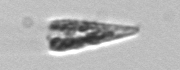
Label: Licmophora